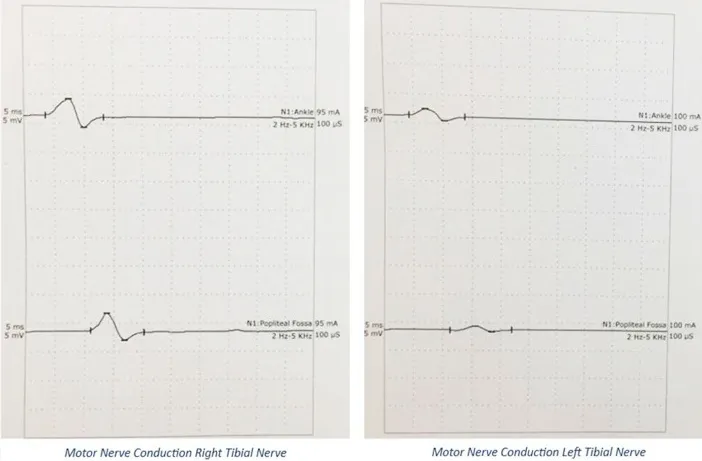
CMAPs on Nerve Conduction Study: Grossly reduced amplitudes of CMAPs.
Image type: electrography (ekg)